Question: There are multiple inline elements in one container:
'''
<p>
<span>Lorem</span>
<span>ipsum</span>
<span>dolor</span>
<span>sit</span>
<span>amet</span>
<span>consecutetur</span>
</p>
'''
What I need is a vertical separator between the elements that are in the same row and a horizontal separator between the lines. How does this work in CSS?

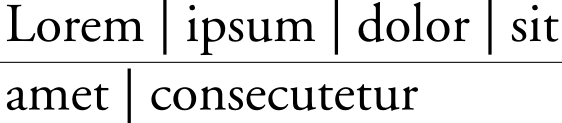
Answer: I think I got it. Not beautiful but seems to work.
'''
p {
overflow: hidden;
}
p span {
margin: -1px 1px 1px -1px;
line-height: 2em;
border-top: 1px solid blue;
border-left: 1px solid green;
padding: 0.4em;
float: left;
}
'''
<URL>